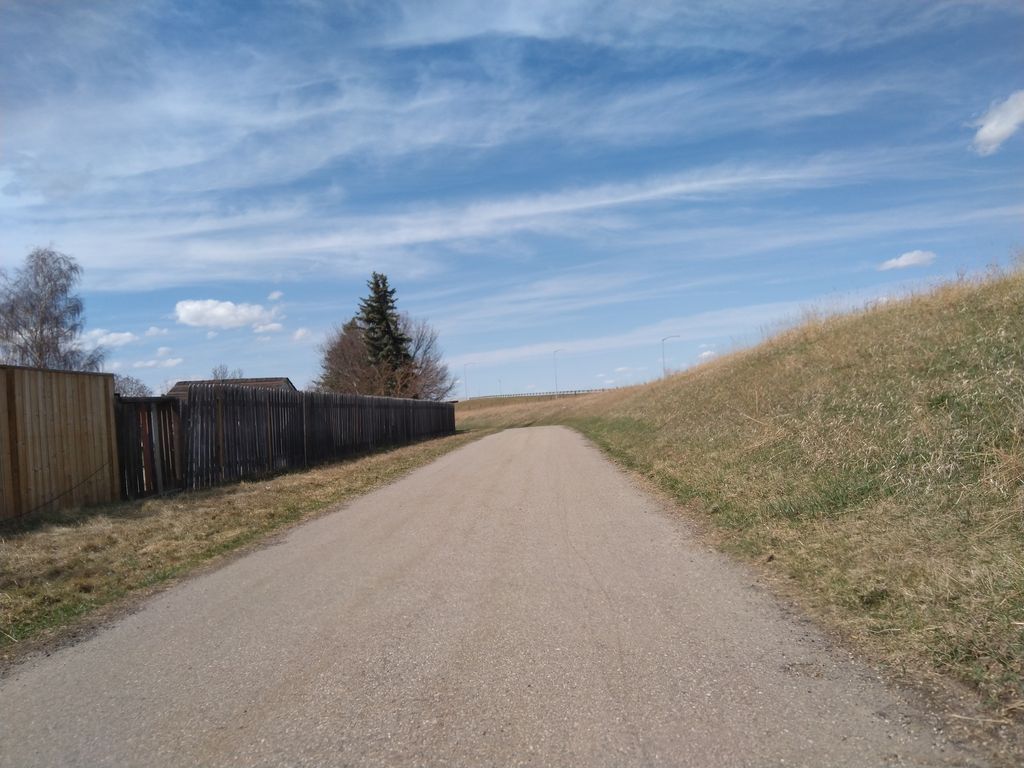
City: calgary